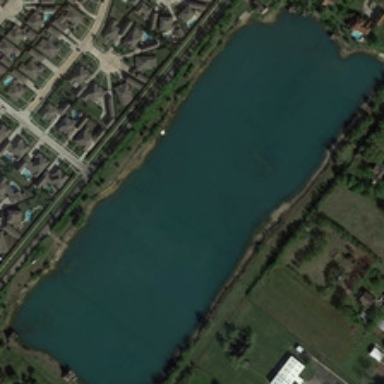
Many crowded buildings are in one side of a pond surrounded by green plants .